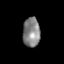
Tissue: lung
Cell type: Endothelial cells
Senescence score: 0.1667
Nuclear area (px): 494
Mean DAPI intensity: 132.038